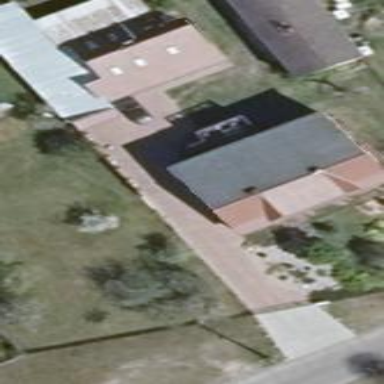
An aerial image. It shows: Gabled house with red roof. The roof is oriented along the house.